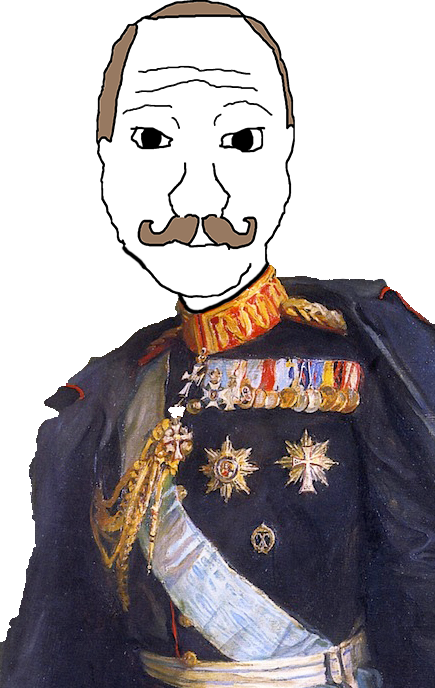
Label: 5_Front_Wojak